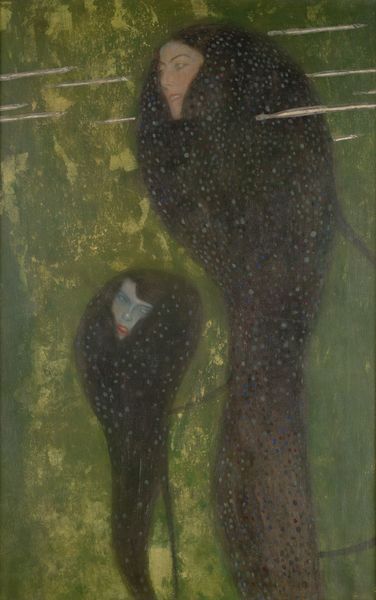
Titel: Silberfische (Nixen, Sirenen)
Künstler: Gustav Klimt
Standort: Wien
Institution: Albertina, Wien
Schlagwörter: blau, gemälde, kopf, vogel, frauen, grün, frau, haar, hell, köpfe, mund, nase, schwarz, weiss, blick, rot, gesichter, augen, gesicht, lang, vögel, auge, haare, mantel, kind, augenbrauen, lippe, lippen, scheitel, abstrakt, modern, figuren, jugendstil, nasen, brauen, streifen, klimt, lippenstift, striche, gestalt, punkte, punkt, nixen, tupfen, tupfer, flecken, zähne, bizarr, unheimlich, geist, kratzer, gequält